Question: There is a pluploader, it has a file drop zone and its id is 'dropFilesHere';
'''
var uploader = new plupload.Uploader({
drop_element : "dropFilesHere",
/*...*/
});
'''
I would like to make some changes* (like gmail file attachment) on the drop zone if the user holds the file over it.
*For example:
'''
.mouse_over{
border-width:5px border-style:dashed #808080;
}
'''
Sample:

How can I do this?
---
'''
uploader.bind('Init', function(up, params) {
$('#filelist').html("<div>Current runtime: " + params.runtime + "</div>");
if(params.runtime === 'html5') {
$('#dropFilesHere').on({
"dragenter": function(){
$(this).addClass('mouse_over');
},
"dragleave drop": function(){
$(this).removeClass('mouse_over');
}
});
}
});
'''
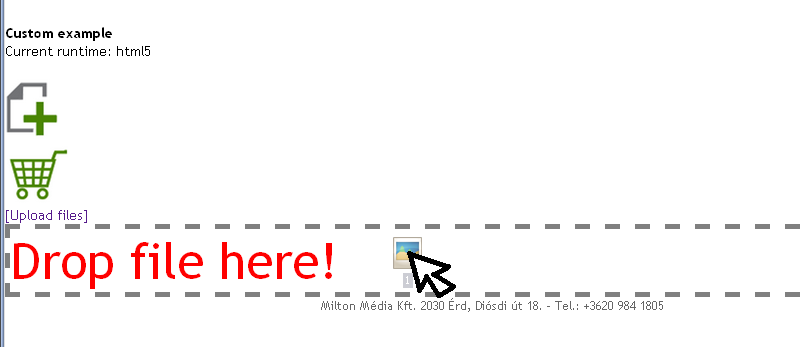
Answer: Provided the initialized runtime is html5, you can try something like this :
'''
// the runtime has been initialized :
var uploader = $(item).pluploadQueue();
if(uploader.runtime === 'html5') {
$('li.plupload_droptext').bind('dragenter', function() {
$(this).css("border", "5px dashed #000000");
});
$('li.plupload_droptext').bind('dragleave', function() {
$(this).css("border", "0px none");
});
}
'''
tested on Chrome 18 and Firefox 11.
Hope this can help.
I realize another issue is then to disallow dropping outside of the drop-zone...